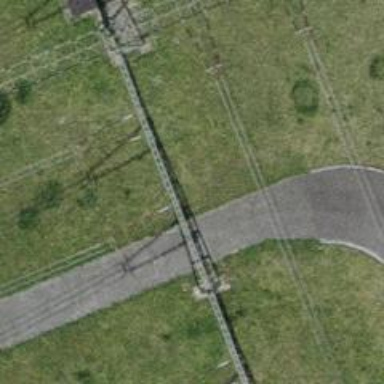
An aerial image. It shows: Busbar power line with 3 cables.